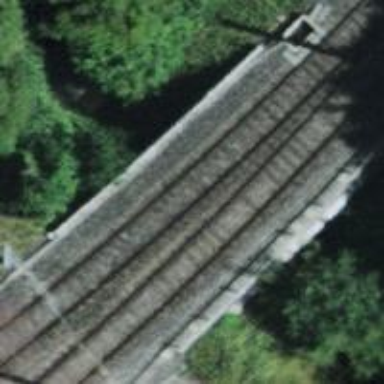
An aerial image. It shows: Railway bridge with electrified contact line. There is one track on the bridge.